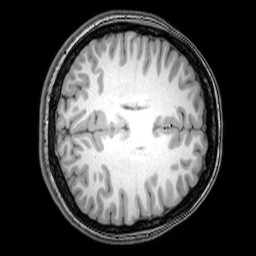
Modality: T1w
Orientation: axial
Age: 22
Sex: female
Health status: healthy
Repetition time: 0.081 s
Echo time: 0.037 s